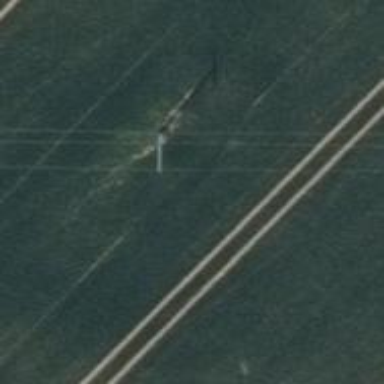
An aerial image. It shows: Power pole.